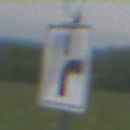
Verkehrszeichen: VerlaufVorfahrtsstrasse8
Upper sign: Vorfahrtsstrasse
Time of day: Midday
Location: Outdoor (RoadRail)
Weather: PartlyCloudy
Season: NotSpecified
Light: Natural